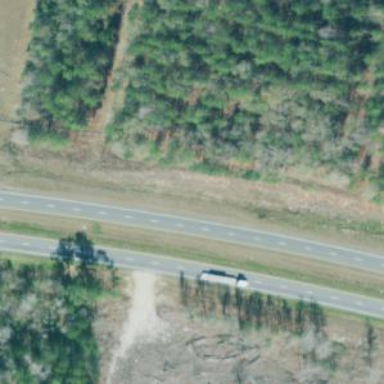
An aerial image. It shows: This image shows trunk highway that functions as expressway.